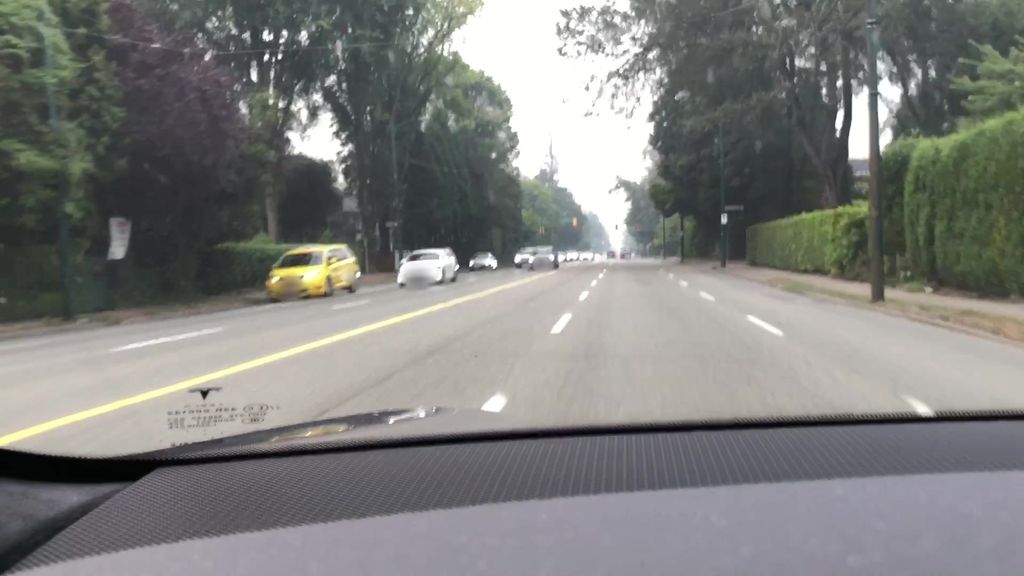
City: vancouver